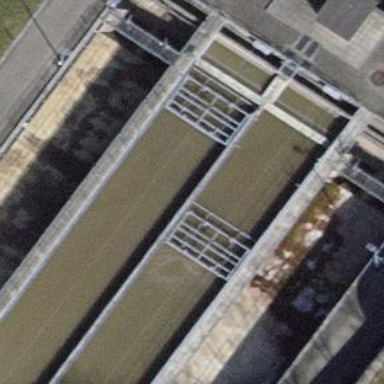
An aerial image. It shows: Sewage reservoir.